Brain MRI, t2w sequence, axial 2D slice.
Patient: age 40, sex F, weight 95 kg, height 1.95 m
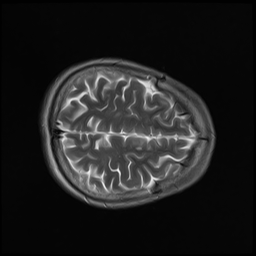